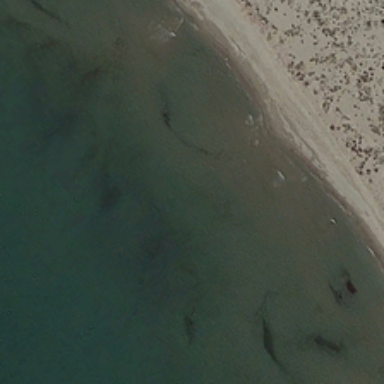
There are a lot of people playing on the beach .